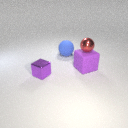
small purple metal cube in front of large purple rubber cube